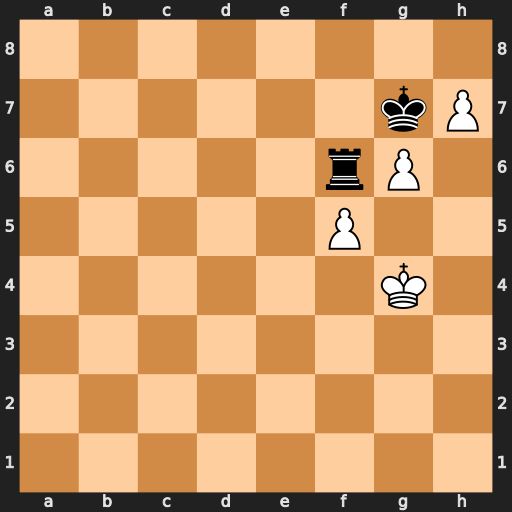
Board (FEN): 8/6kP/5rP1/5P2/6K1/8/8/8
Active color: w
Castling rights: -
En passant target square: -
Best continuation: Kg5 Ra6 f6+ Kh8 f7 Rxg6+ Kf5 Kxh7 f8=Q